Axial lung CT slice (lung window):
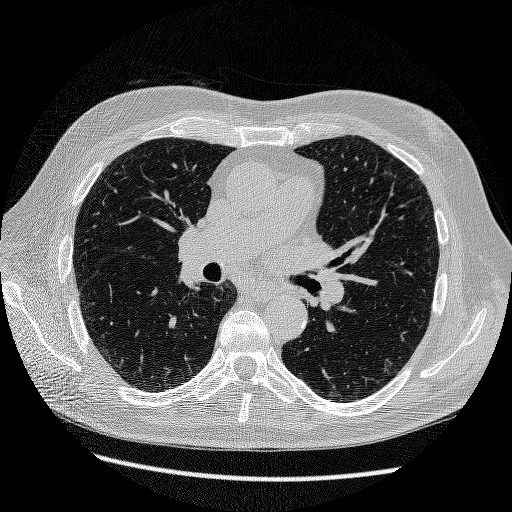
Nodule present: no